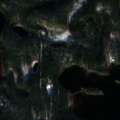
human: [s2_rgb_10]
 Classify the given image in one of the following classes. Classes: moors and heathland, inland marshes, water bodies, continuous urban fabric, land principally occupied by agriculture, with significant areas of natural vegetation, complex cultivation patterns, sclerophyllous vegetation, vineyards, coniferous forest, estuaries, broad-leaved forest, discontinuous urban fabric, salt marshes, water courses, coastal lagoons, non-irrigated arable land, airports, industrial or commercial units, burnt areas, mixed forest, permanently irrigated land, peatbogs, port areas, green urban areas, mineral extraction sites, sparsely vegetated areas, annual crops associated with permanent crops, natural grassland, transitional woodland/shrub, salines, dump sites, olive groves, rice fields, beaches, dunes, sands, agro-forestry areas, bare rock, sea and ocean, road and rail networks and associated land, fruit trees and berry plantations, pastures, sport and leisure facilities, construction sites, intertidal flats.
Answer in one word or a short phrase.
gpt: coniferous forest, mixed forest, transitional woodland/shrub, water bodies